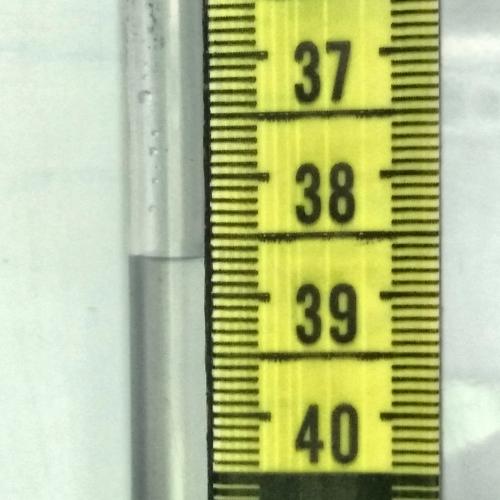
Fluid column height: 38.7 cm